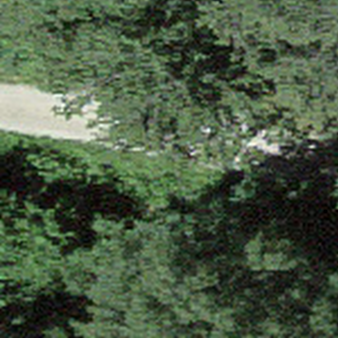
Label: other